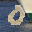
Label: 0